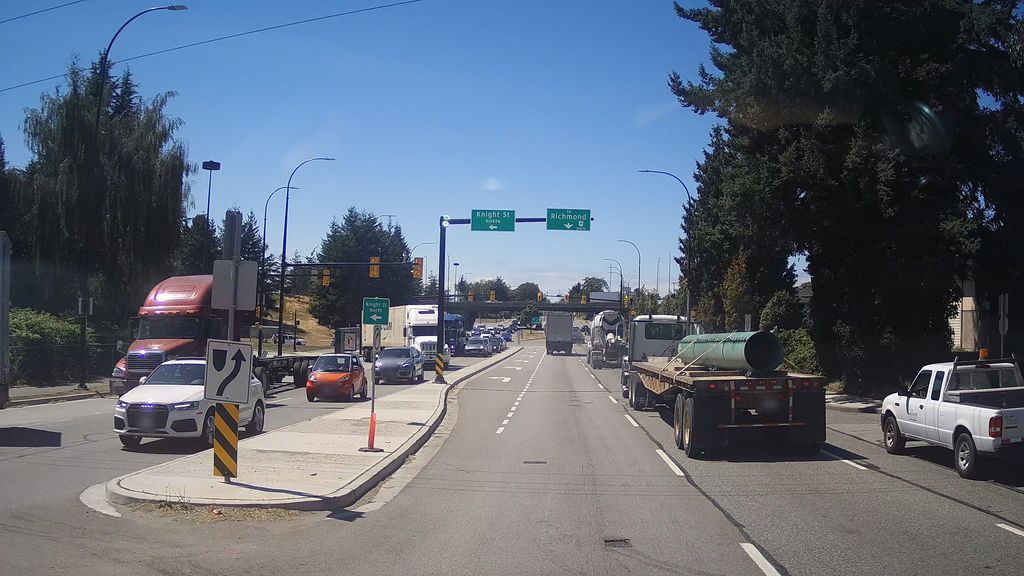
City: vancouver